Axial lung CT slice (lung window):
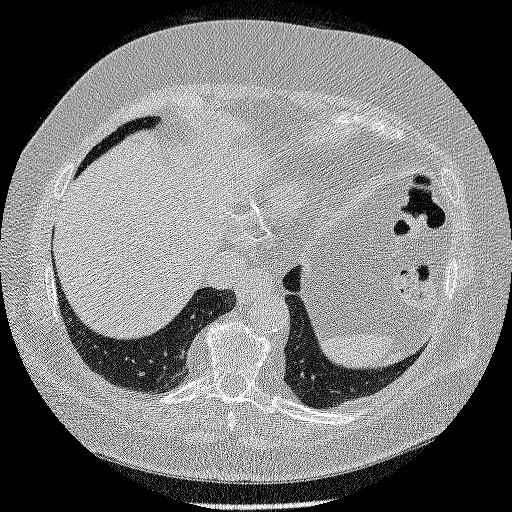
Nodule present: no